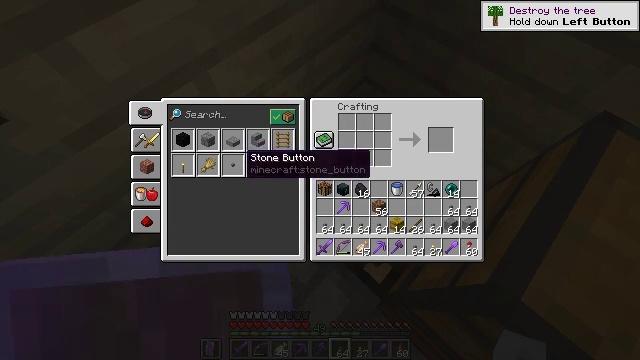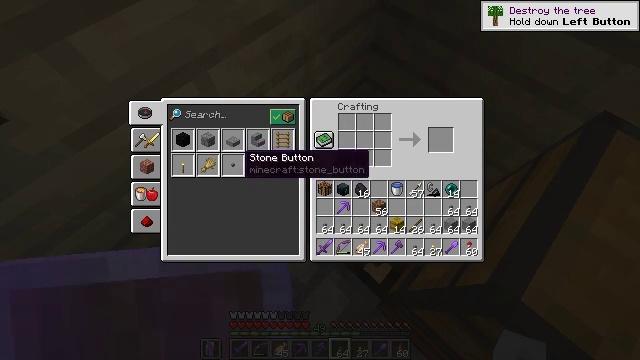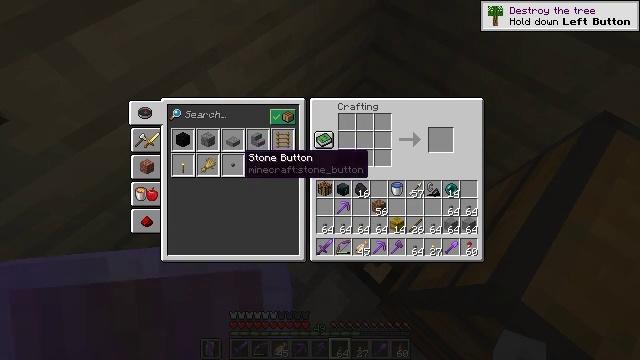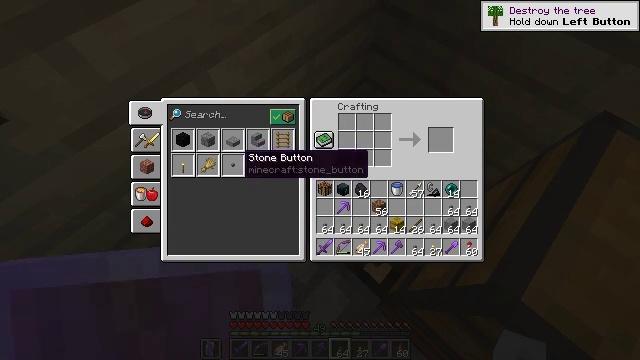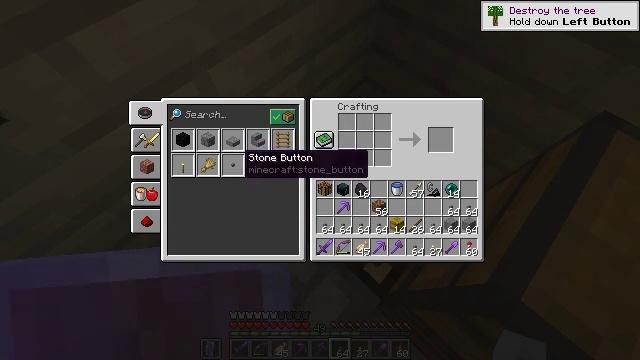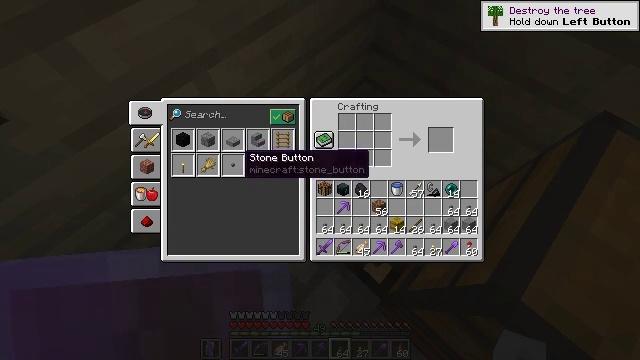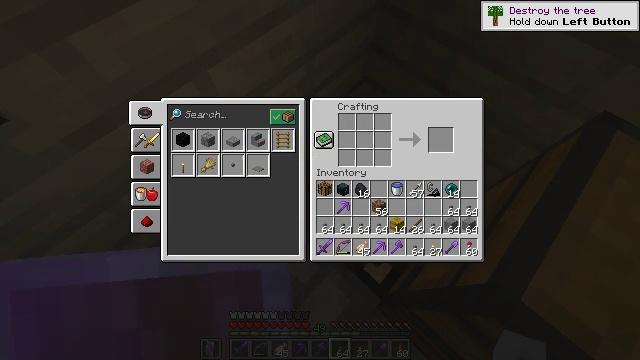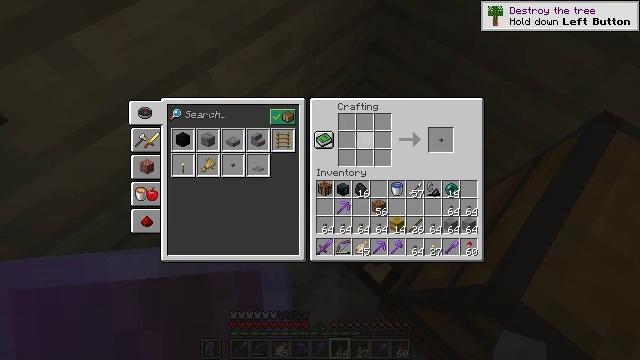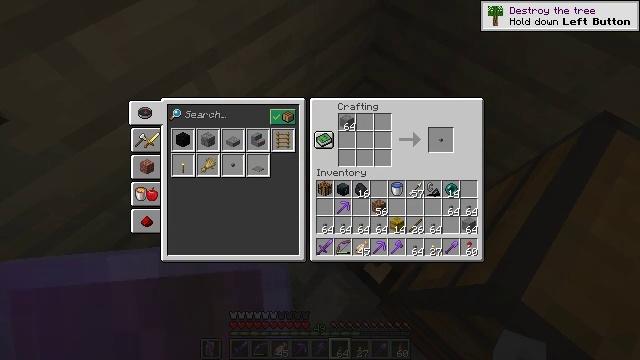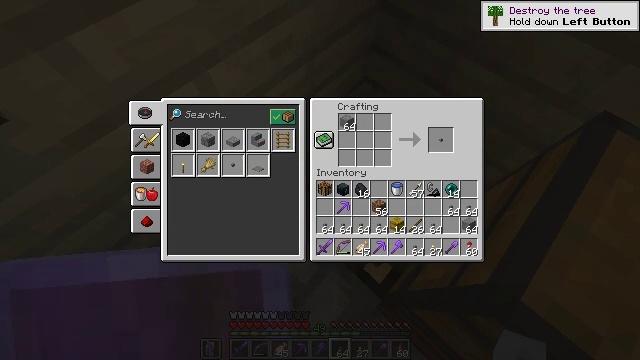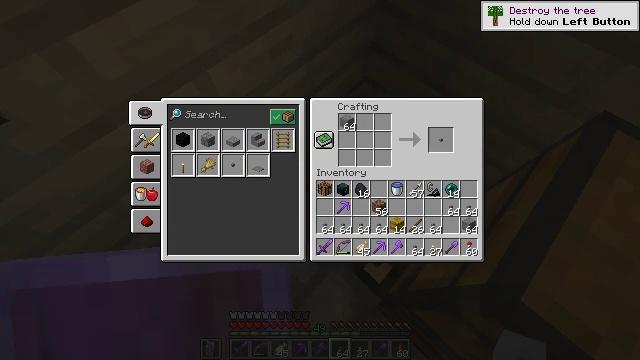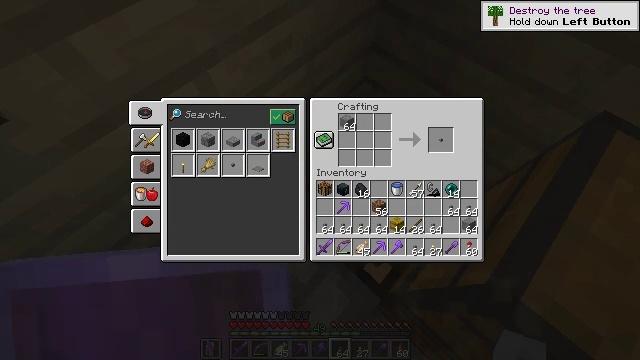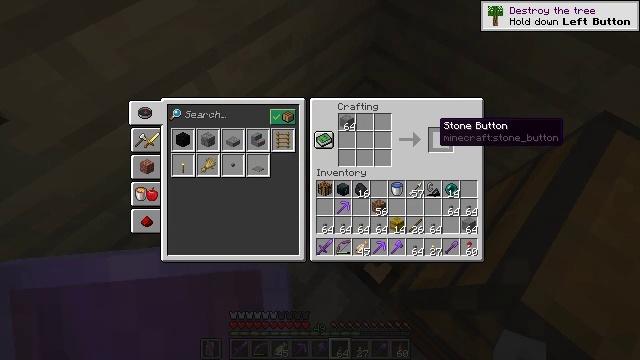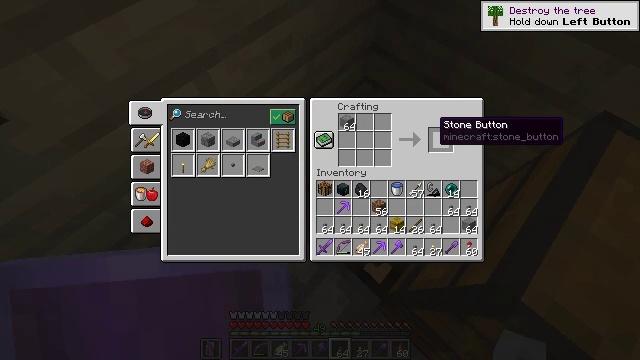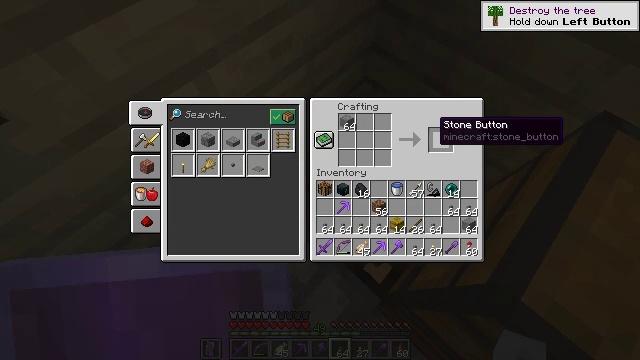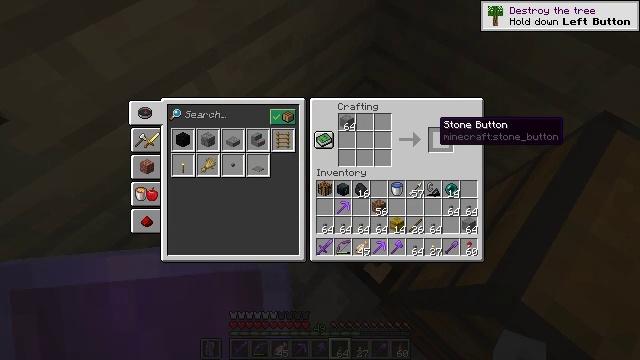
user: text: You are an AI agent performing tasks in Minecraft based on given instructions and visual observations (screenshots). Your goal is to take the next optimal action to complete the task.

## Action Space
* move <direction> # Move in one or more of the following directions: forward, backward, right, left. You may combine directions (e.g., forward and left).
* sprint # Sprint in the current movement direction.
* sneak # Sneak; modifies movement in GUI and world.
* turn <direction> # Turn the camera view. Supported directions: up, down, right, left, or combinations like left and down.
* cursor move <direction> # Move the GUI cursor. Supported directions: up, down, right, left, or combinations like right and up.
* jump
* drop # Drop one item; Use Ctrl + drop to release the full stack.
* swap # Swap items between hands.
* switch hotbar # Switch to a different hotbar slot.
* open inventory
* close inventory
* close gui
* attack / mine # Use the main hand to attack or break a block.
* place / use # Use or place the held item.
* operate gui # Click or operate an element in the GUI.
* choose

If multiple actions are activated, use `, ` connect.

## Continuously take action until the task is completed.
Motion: motion action
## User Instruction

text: Craft a stone button with a stone.
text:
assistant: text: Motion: sneak
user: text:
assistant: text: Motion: sneak, operate gui
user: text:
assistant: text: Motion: sneak, operate gui
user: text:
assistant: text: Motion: sneak, operate gui
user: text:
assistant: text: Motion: sneak
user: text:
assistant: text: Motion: sneak, cursor move right and up
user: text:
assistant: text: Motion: sneak, cursor move right and up
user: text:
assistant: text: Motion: sneak, cursor move right
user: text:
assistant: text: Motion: sneak, cursor move right
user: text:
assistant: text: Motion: sneak
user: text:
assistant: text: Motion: sneak
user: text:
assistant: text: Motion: sneak
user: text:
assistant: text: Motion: sneak
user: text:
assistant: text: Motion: sneak
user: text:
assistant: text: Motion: sneak
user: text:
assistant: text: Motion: sneak
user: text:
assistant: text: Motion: sneak
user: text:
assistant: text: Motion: sneak
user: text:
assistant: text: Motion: sneak
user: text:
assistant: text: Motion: sneak
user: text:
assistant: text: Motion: sneak
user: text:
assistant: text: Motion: sneak
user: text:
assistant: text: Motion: sneak, operate gui
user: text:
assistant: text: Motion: sneak, operate gui
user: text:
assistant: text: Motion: sneak, operate gui
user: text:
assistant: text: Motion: sneak
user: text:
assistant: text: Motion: sneak, cursor move left
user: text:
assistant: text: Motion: sneak, cursor move left and down
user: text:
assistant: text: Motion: sneak, cursor move left and down
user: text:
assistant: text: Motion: sneak, cursor move left